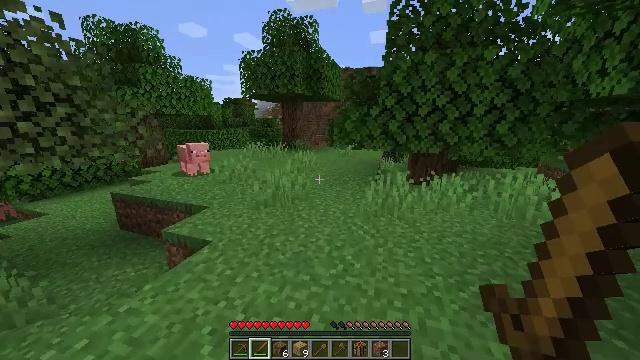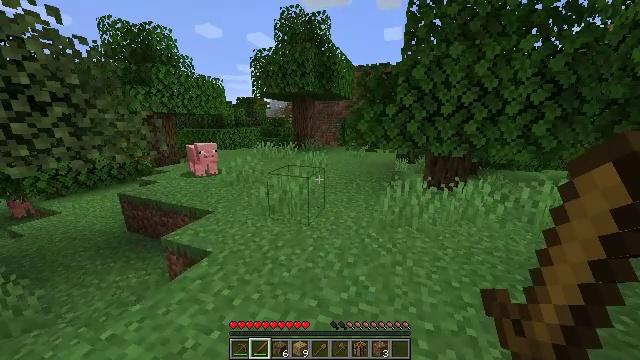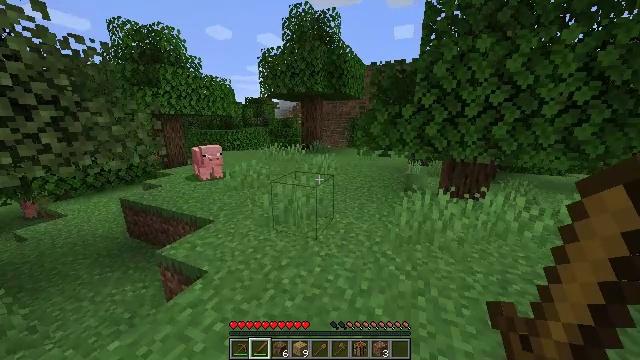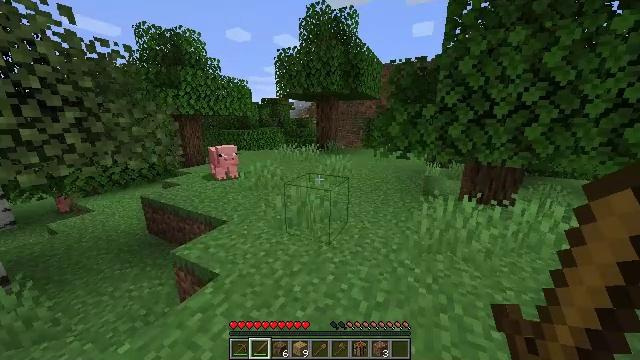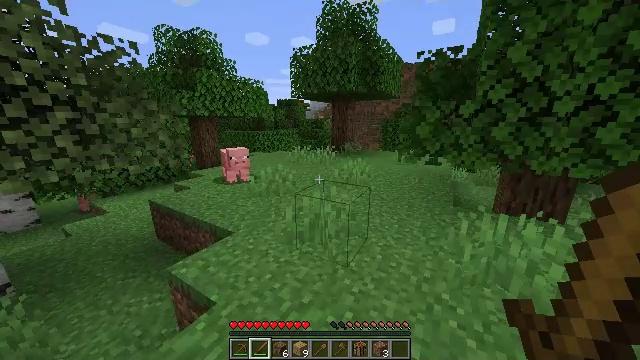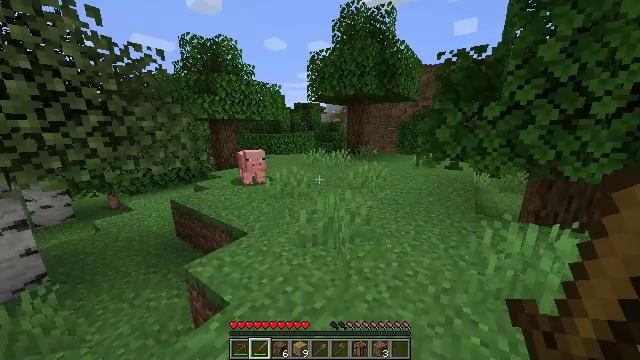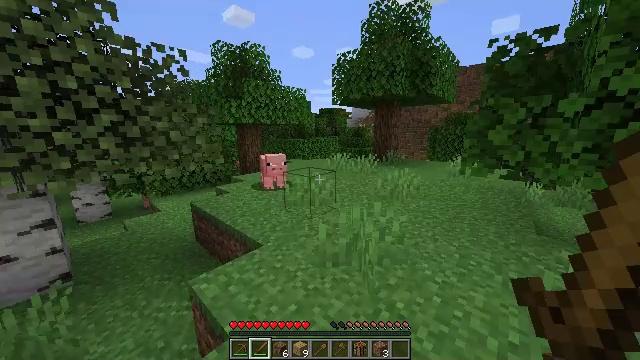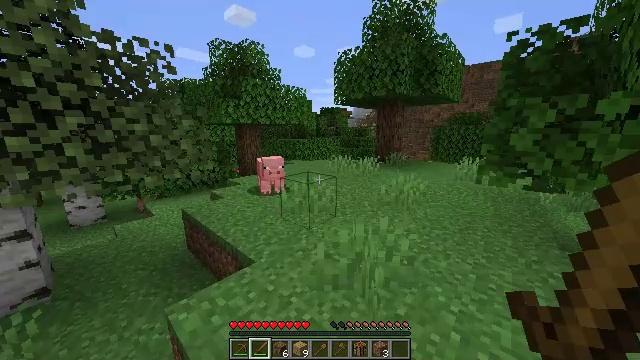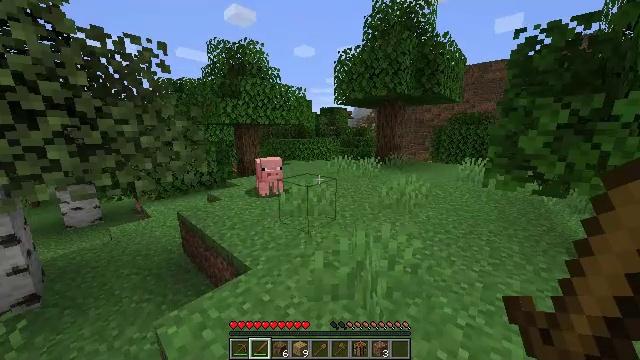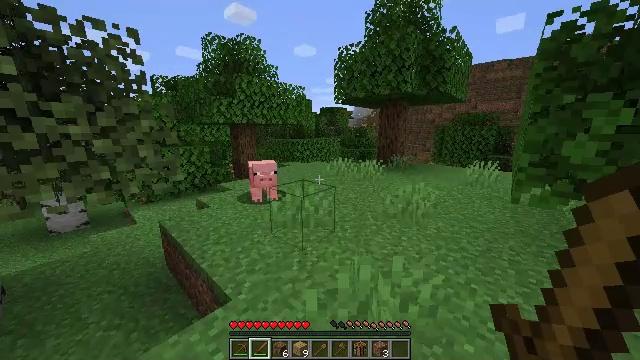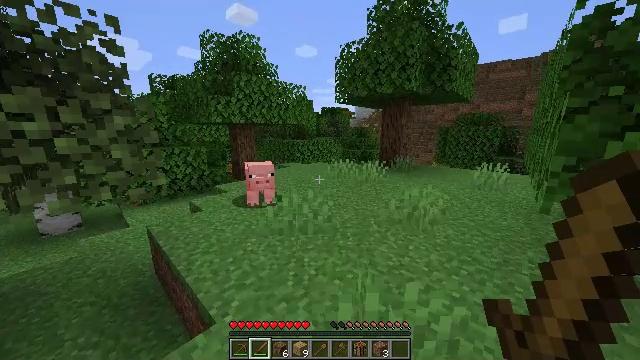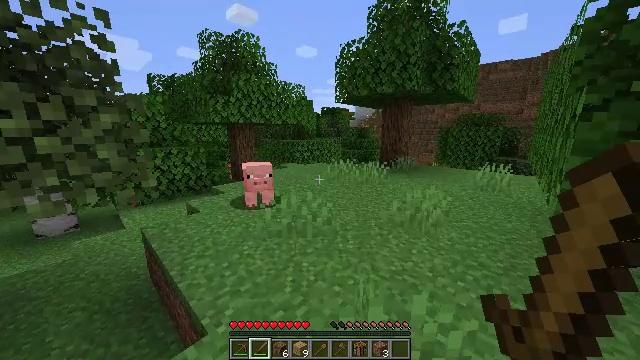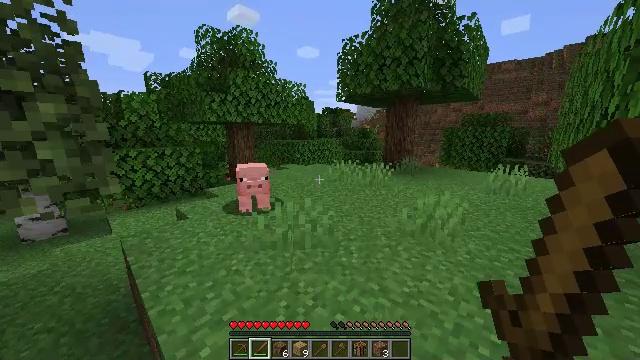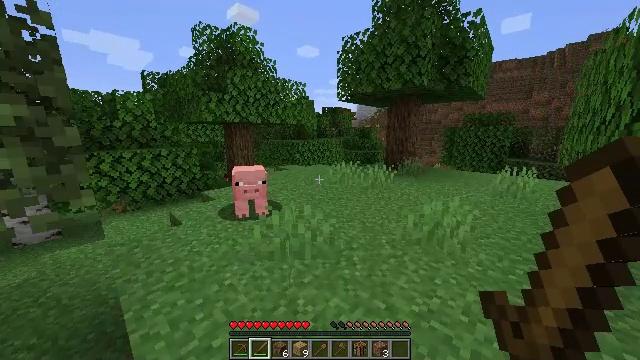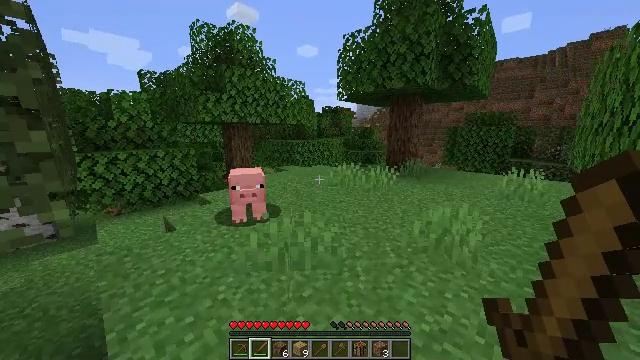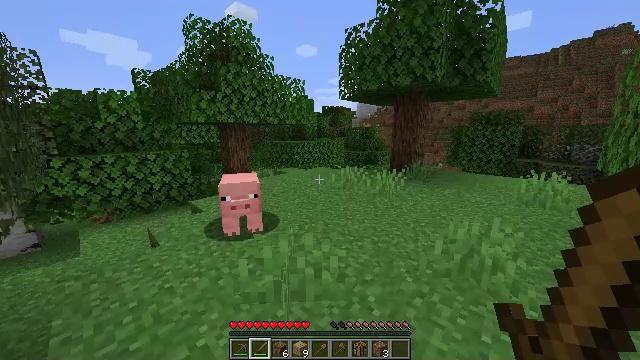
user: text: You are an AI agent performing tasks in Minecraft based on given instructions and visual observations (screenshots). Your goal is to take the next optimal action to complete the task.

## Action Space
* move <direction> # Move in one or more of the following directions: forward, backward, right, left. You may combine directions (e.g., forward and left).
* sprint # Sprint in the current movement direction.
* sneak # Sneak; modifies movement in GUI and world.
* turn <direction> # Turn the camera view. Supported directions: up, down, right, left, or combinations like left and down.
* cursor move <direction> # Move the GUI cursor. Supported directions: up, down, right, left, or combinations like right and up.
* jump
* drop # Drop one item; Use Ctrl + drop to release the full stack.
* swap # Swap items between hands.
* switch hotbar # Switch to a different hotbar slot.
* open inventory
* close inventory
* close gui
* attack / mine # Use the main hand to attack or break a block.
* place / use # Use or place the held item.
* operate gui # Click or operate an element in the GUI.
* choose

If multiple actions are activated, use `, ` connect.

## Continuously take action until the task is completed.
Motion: motion action
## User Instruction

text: Mine grass block from the ground.
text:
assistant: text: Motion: move forward, sprint, turn left
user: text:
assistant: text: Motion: move forward, sprint, turn left
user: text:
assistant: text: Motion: move forward, sprint, turn left
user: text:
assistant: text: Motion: move forward, sprint, turn left
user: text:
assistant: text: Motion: move forward, sprint, turn left
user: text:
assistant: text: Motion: move forward, sprint, turn left and up
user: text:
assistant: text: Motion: move forward, sprint
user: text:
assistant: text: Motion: move forward, sprint
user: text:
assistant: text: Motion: move forward, sprint
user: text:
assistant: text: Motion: move forward, sprint
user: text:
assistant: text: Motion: move forward, sprint
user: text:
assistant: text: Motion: move forward, sprint
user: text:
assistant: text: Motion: move forward, sprint
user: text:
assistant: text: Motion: move forward, sprint
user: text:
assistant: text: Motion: move forward, sprint
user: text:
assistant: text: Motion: move forward, sprint
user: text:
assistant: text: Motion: move forward, sprint
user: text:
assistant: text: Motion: move forward, sprint
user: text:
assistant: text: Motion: move forward, sprint
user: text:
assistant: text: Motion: move forward, sprint
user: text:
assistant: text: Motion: move forward, sprint
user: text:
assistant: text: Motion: move forward, sprint
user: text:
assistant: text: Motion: move forward, sprint
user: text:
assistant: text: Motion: move forward, sprint
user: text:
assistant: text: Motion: move forward, sprint
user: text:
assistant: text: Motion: move forward, sprint
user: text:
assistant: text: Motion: move forward, sprint
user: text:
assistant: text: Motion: move forward, sprint, turn right
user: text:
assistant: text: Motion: move forward, sprint, turn right
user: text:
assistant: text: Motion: move forward, sprint, turn right